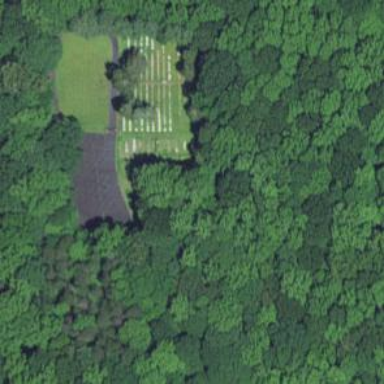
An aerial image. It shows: Cemetery.